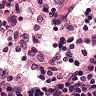
Metastatic tissue present: no